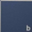
Piece: xx